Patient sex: M
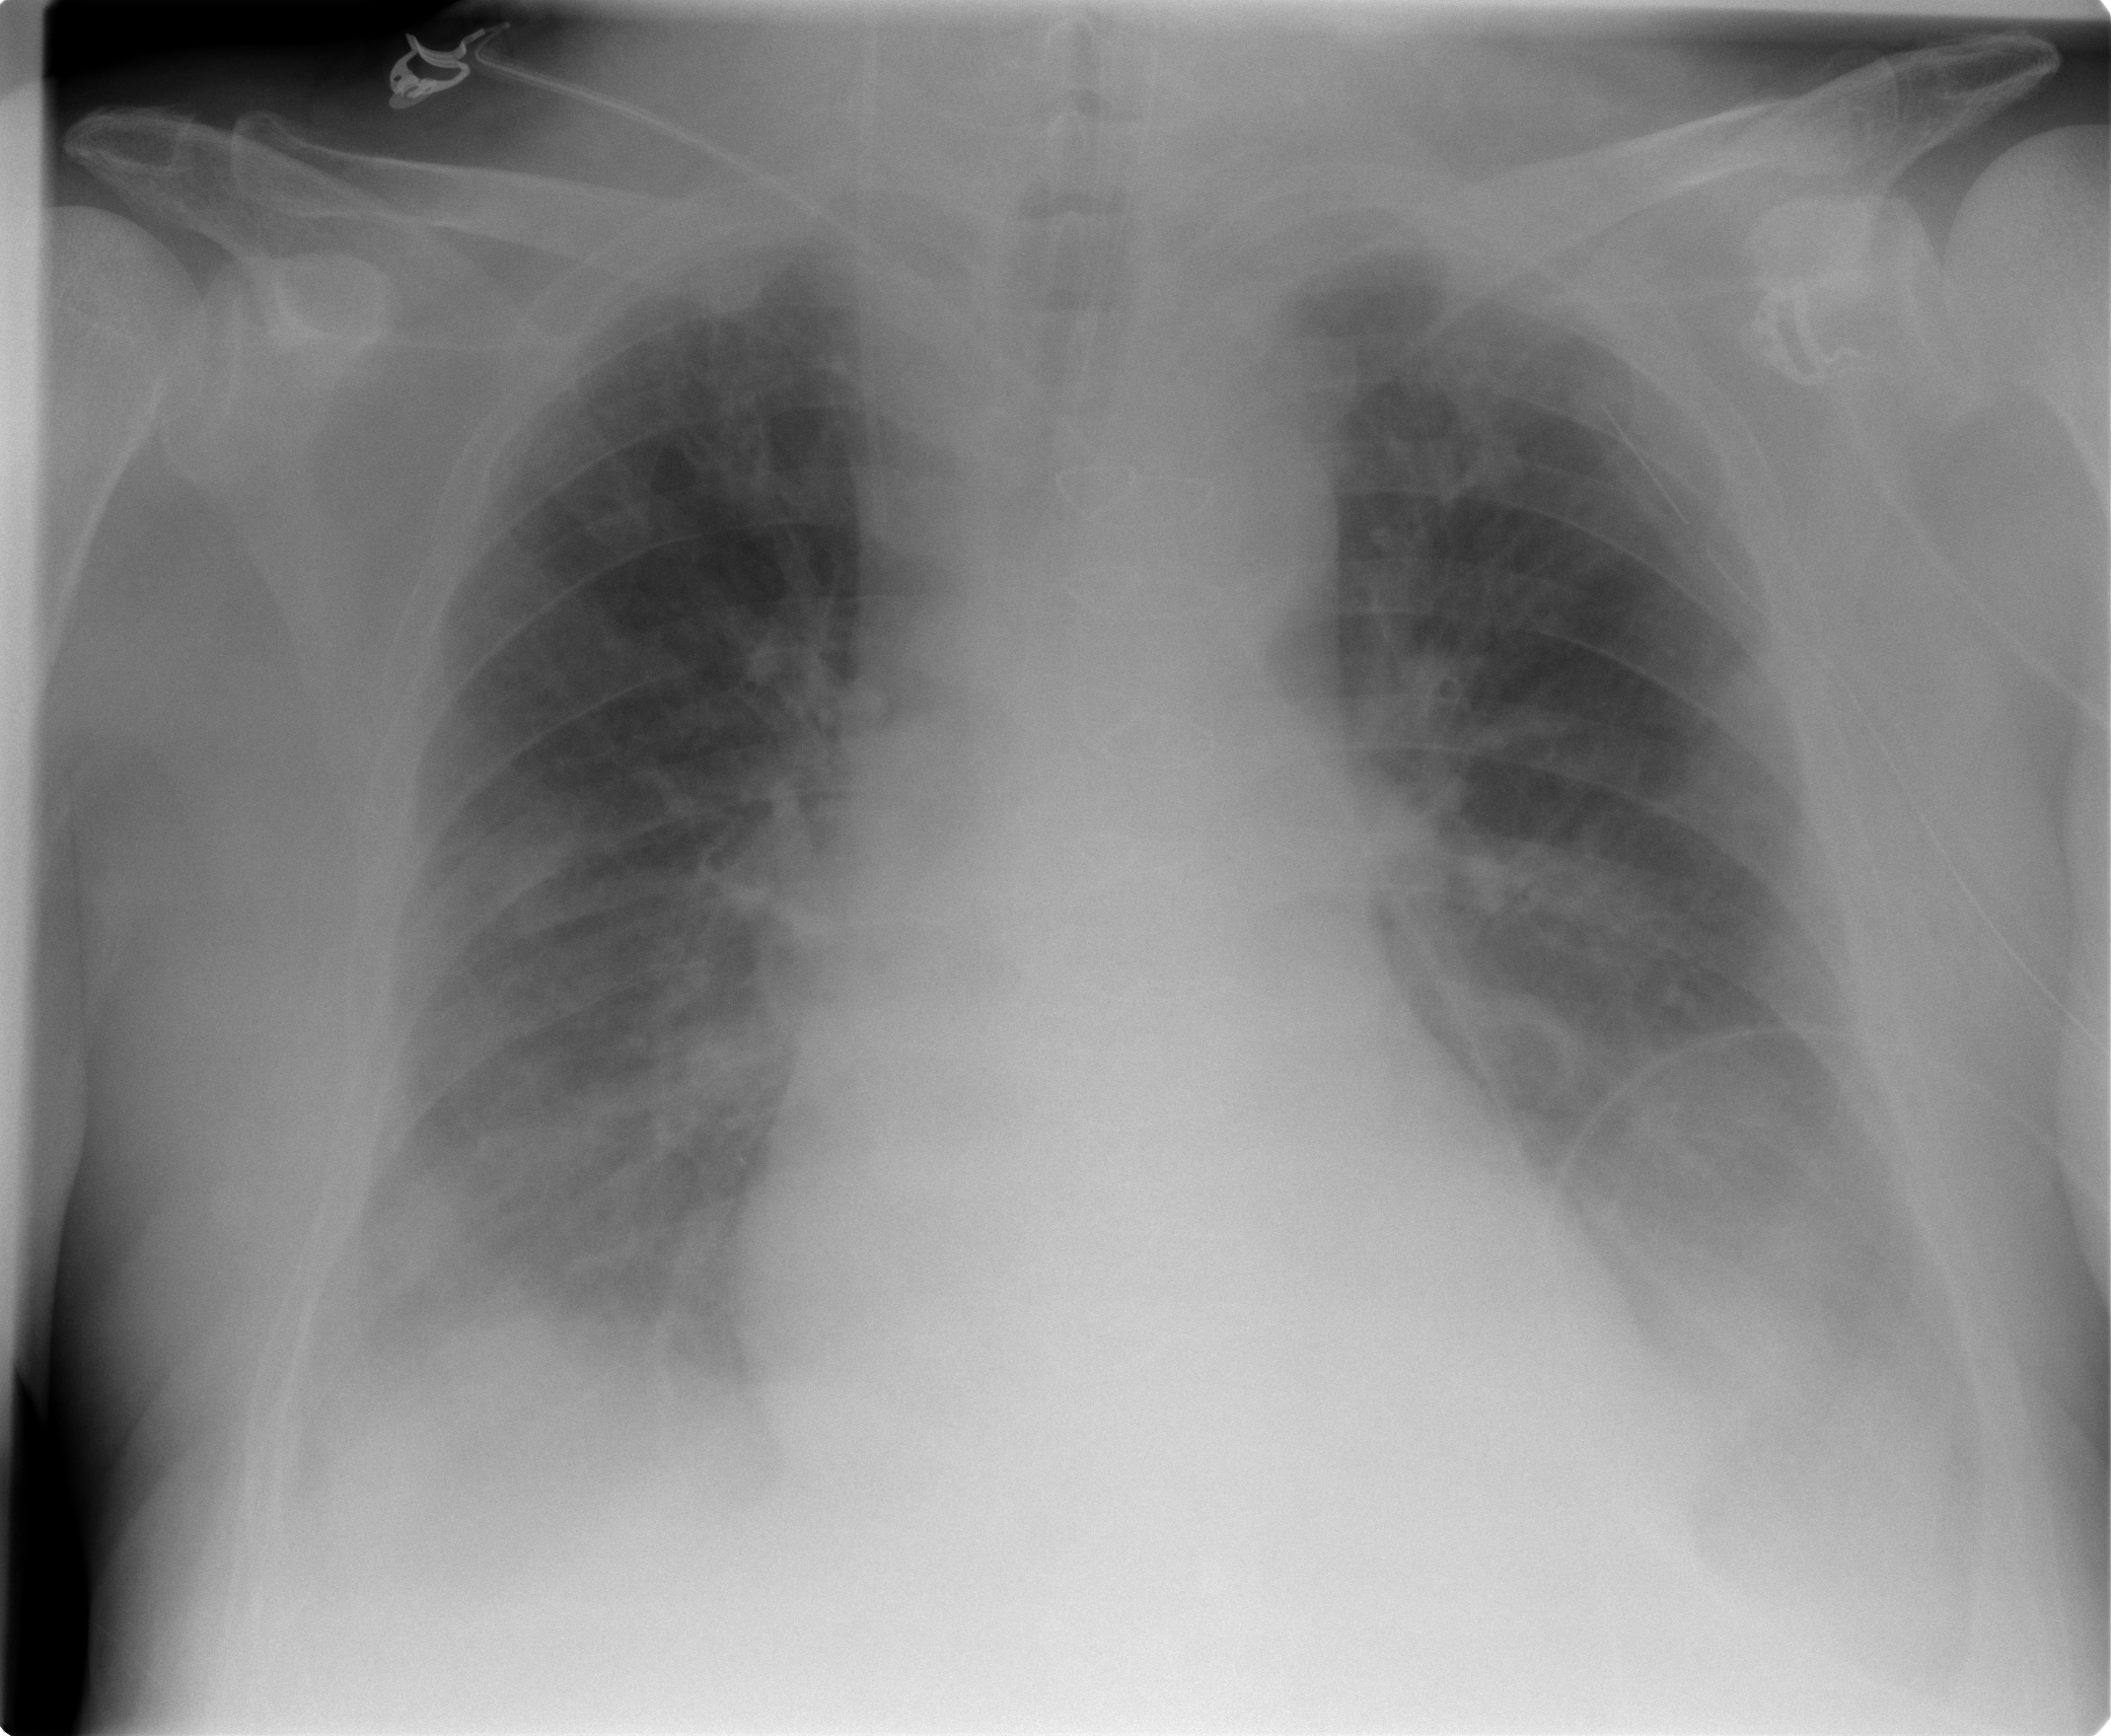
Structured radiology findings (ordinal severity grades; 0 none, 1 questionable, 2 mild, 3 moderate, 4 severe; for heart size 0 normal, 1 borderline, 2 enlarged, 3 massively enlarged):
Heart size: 0
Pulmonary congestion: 3
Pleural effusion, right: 3
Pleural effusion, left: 3
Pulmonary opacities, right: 0
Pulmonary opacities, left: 0
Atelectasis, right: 2
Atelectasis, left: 2